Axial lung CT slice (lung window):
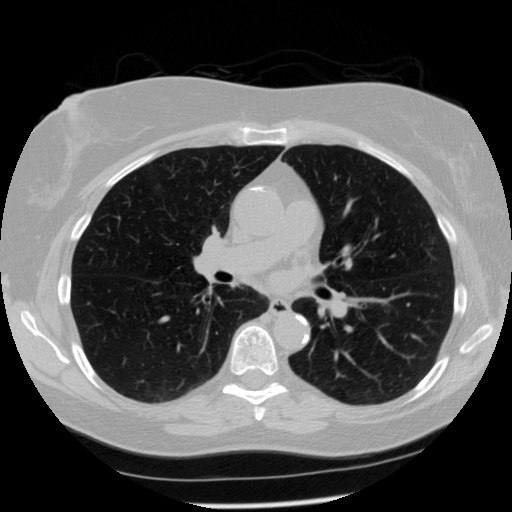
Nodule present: no